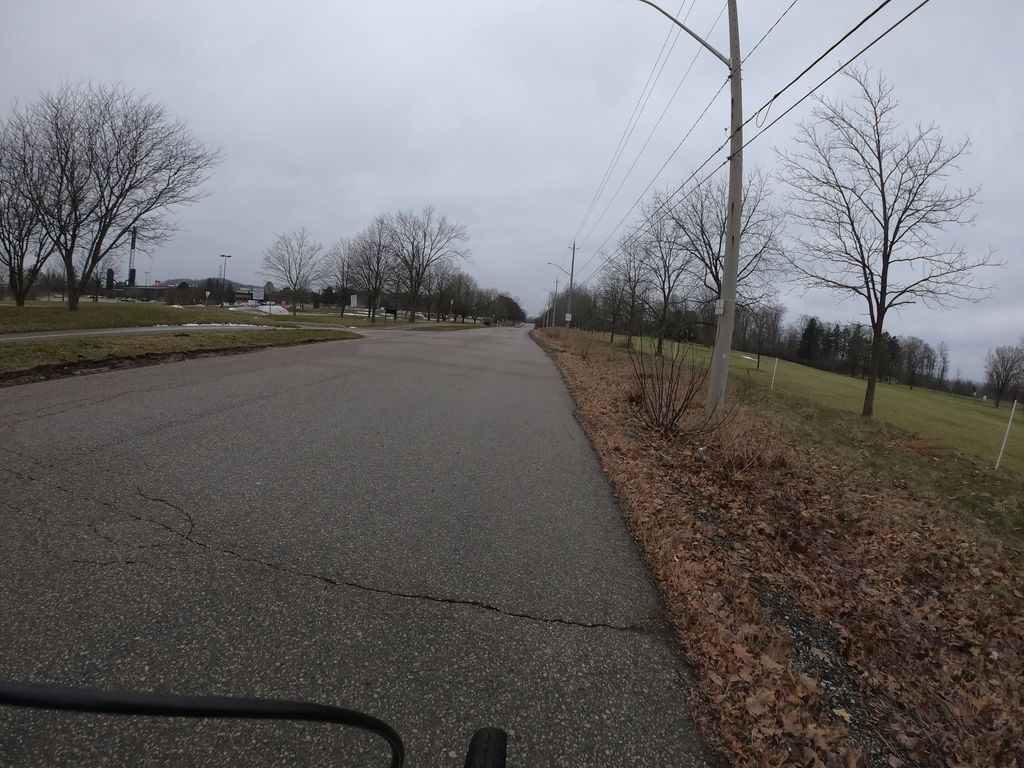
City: kitchener-waterloo